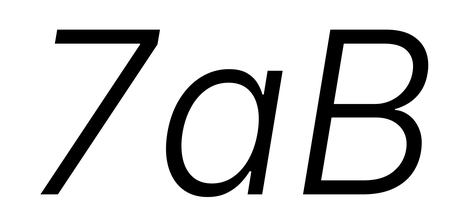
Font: Inter-Italic_Light_Italic